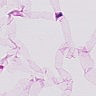
Metastatic tissue present: no